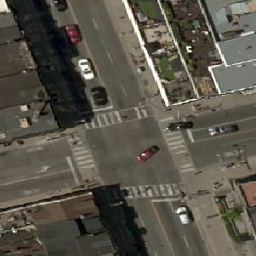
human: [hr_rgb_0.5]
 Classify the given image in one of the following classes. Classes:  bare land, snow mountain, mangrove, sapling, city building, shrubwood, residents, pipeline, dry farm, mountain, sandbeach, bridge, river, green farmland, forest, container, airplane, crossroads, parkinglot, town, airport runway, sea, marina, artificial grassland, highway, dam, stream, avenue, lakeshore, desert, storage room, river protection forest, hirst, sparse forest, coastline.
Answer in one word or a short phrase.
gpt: crossroads